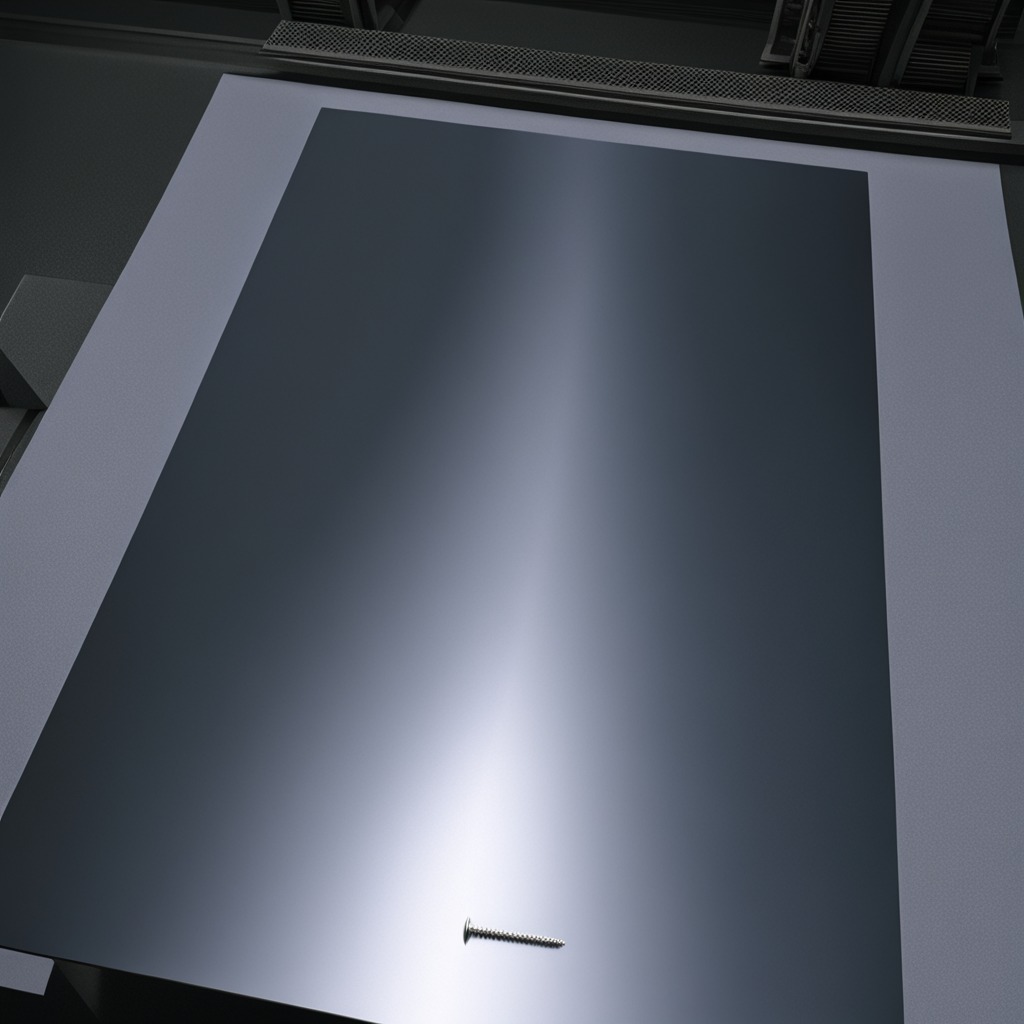
A metal screw is lying on the tabletop.